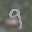
Label: 9